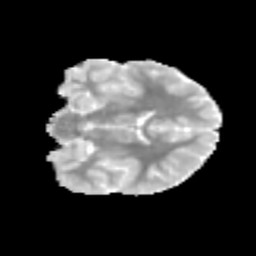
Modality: MD
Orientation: coronal
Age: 9
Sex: female
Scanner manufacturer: siemens
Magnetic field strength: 3 T
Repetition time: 3.8 s
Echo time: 0.07 s